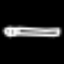
Label: pencil